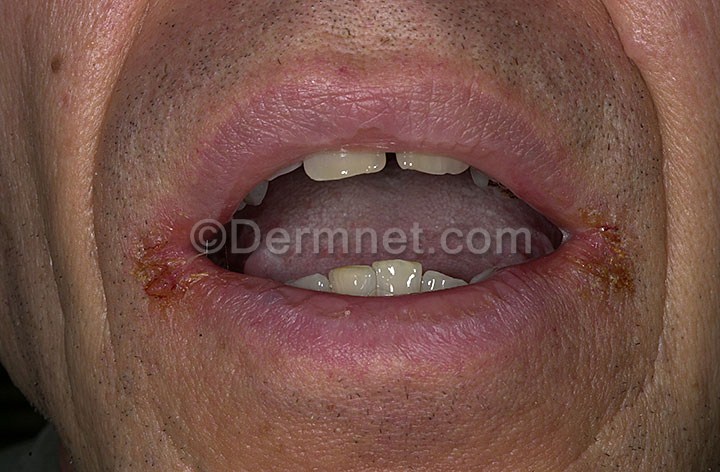
Disease: Tinea Ringworm Candidiasis and other Fungal Infections